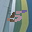
Label: 5